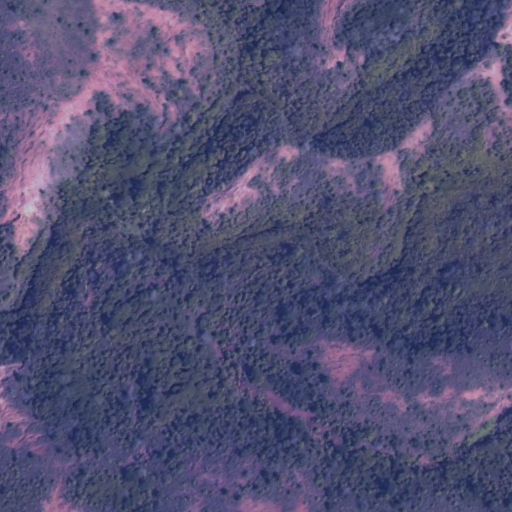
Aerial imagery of valley in Hawaii named Hale‘iele Valley containing only unknown